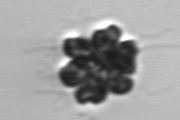
Label: Corymbellus